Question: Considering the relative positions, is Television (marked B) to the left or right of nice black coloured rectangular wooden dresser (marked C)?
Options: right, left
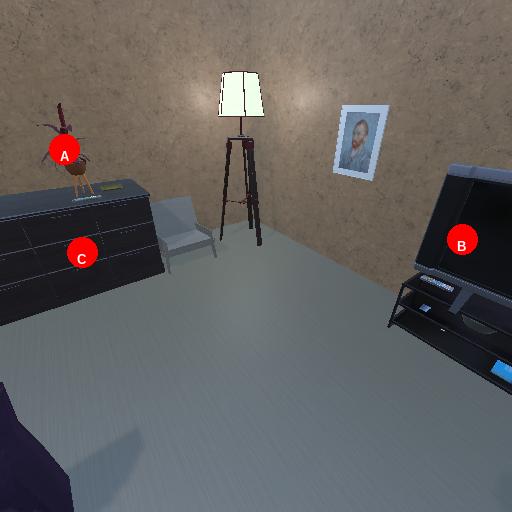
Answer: right